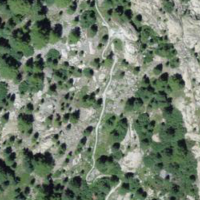
EUNIS habitat code: 31
Species observed at this site:
Parnassia palustris